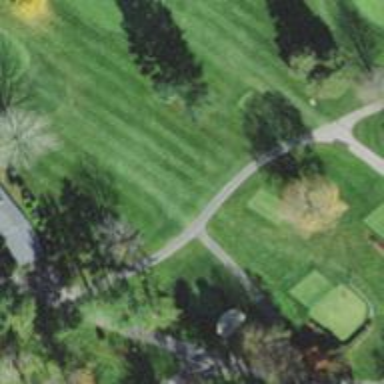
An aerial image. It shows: Pathway for golfing.